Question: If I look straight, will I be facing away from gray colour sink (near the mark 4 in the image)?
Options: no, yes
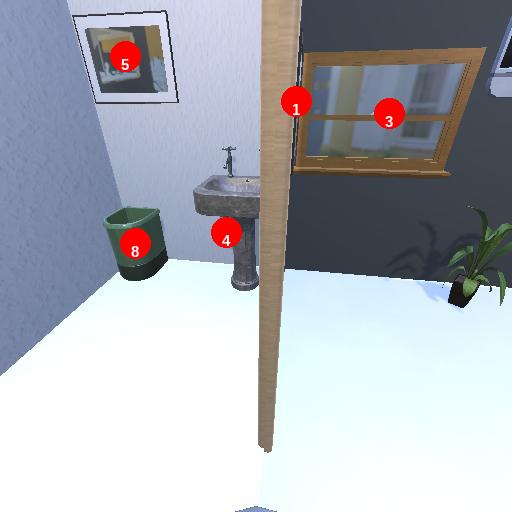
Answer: no